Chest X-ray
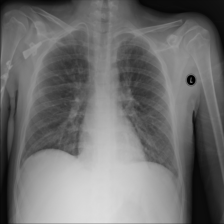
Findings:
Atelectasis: negative
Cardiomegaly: negative
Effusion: negative
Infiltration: positive
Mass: negative
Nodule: negative
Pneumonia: negative
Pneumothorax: negative
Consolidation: negative
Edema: negative
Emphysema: negative
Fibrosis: negative
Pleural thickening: negative
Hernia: negative